Question: Now I loop through one Array at once and calculate distance like this:
'''
- (void)calculateDistance
{
ann = [dict objectForKey:@"Blue"];
for(int i = 0; i < [ann count]; i++) {
NSString *coordinates = [[ann objectAtIndex:i] objectForKey:@"Coordinates"];
double realLatitude = [[[coordinates componentsSeparatedByString:@","] objectAtIndex:1] doubleValue];
double realLongitude = [[[coordinates componentsSeparatedByString:@","] objectAtIndex:0] doubleValue];
// Calculating distance
CLLocation *pinLocation = [[CLLocation alloc]
initWithLatitude:realLatitude
longitude:realLongitude];
CLLocation *userLocation = [[CLLocation alloc]
initWithLatitude:mapView.userLocation.coordinate.latitude
longitude:mapView.userLocation.coordinate.longitude];
CLLocationDistance distance = [pinLocation distanceFromLocation:userLocation];
// Adding distance to dictionaries
if (distance > 1000) {
NSString *dist = [NSString stringWithFormat:@"%.2f km.", distance/1000];
NSMutableDictionary *inDict = [[NSMutableDictionary alloc] init];
inDict = [ann objectAtIndex:i];
[inDict setValue:dist forKey:@"Distance"];
}
else{
NSString *dist = [NSString stringWithFormat:@"%4.0f m.", distance];
NSMutableDictionary *inDict = [[NSMutableDictionary alloc] init];
inDict = [ann objectAtIndex:i];
[inDict setValue:dist forKey:@"Distance"];
}
}
}
'''
My data structure is:

How to loop through all Array's at once? I have Array which contains all my Array's named "", but this code doesn't work:
'''
ann = [dict objectForKey:resultArray];
'''
NSLog(@"%@", resultArray);
'''
2013-05-05 10:57:03.643 testApp[5708:907] (
Black,
Green,
Orange,
Blue,
Darkblue
)
'''
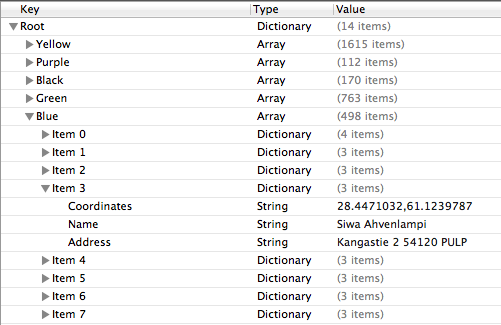
Answer: I guess you want to enumerate through the keys stored in resultArray and calculate the distance and add that calculated values to it.
'''
- (void)calculateDistance
{
//Enumerates through resultArray
for (NSString *key in resultArray) {
//ann array is considered as an instance of NSMutableArray
ann = dict[key];
for(int i = 0; i < [ann count]; i++) {
NSMutableDictionary *inDict = [ann[i] mutableCopy];
NSString *coordinates = inDict[@"Coordinates"];
NSArray *coordinateComponents = [coordinates componentsSeparatedByString:@","];
double realLatitude = [coordinateComponents[1] doubleValue];
double realLongitude = [coordinateComponents[0] doubleValue];
// Calculating distance
CLLocation *pinLocation = [[CLLocation alloc] initWithLatitude:realLatitude
longitude:realLongitude];
CLLocation *userLocation = [[CLLocation alloc]
initWithLatitude:mapView.userLocation.coordinate.latitude
longitude:mapView.userLocation.coordinate.longitude];
CLLocationDistance distance = [pinLocation distanceFromLocation:userLocation];
// Adding distance to dictionaries
if (distance > 1000) {
NSString *dist = [NSString stringWithFormat:@"%.2f km.", distance/1000];
[inDict setValue:dist forKey:@"Distance"];
}
else{
NSString *dist = [NSString stringWithFormat:@"%4.0f m.", distance];
[inDict setValue:dist forKey:@"Distance"];
}
//Inserting the modified values to the main array
[ann replaceObjectAtIndex:i withObject:inDict];
}
}
}
'''